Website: apple
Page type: customer-info-address
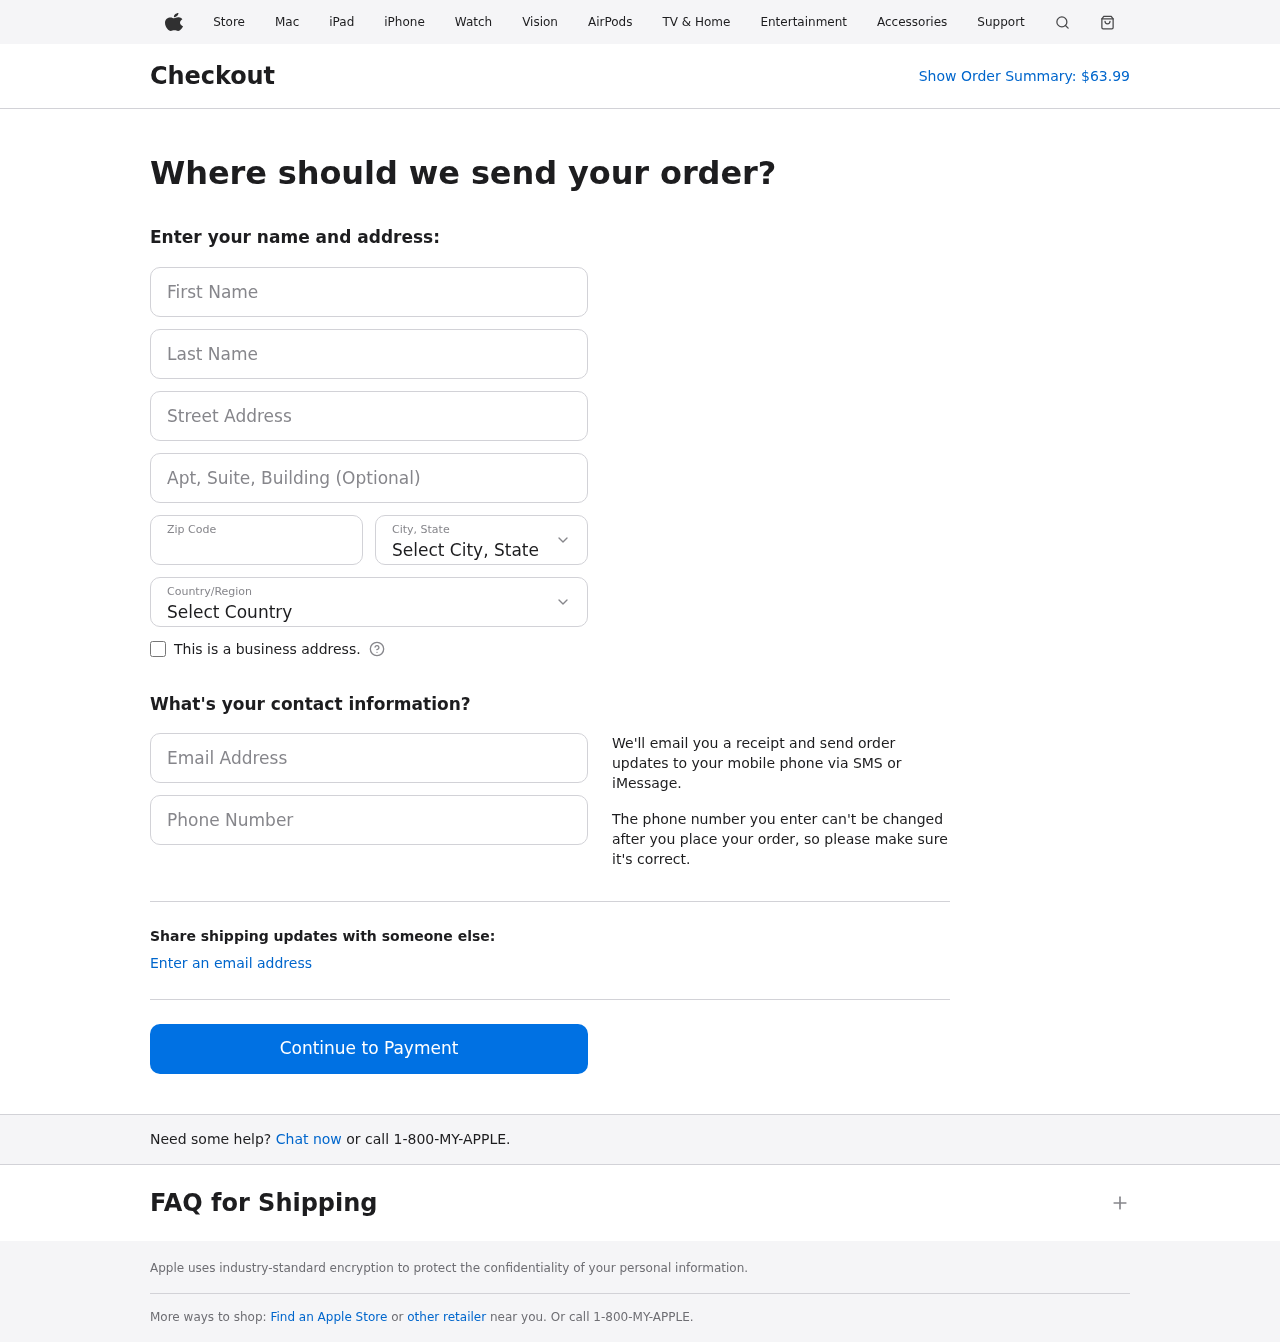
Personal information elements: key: PII_CITY_STATE
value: West Racheltown, CA
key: PII_COUNTRY
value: United States
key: PII_EMAIL
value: jerry.juarez@hotmail.com
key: PII_FIRSTNAME
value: Jerry
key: PII_LASTNAME
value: Juarez
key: PII_PHONE
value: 4986685216
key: PII_POSTCODE
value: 78405
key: PII_STREET
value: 9640 Vega Grove Apt. 143
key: PII_STREET2
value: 2576 Emily Passage Apt. 891
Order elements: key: ORDER_TOTAL
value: $63.99